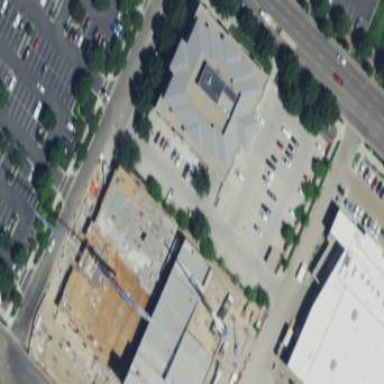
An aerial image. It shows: Office building.